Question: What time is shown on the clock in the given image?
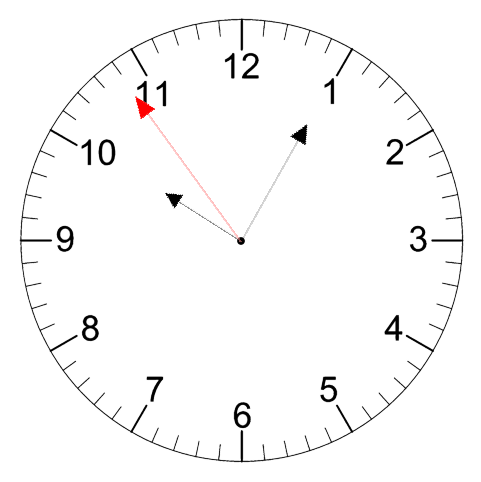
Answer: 10:04:54